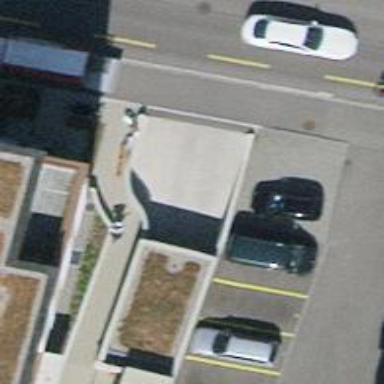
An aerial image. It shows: Parking entrance.